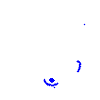
Particle: pion